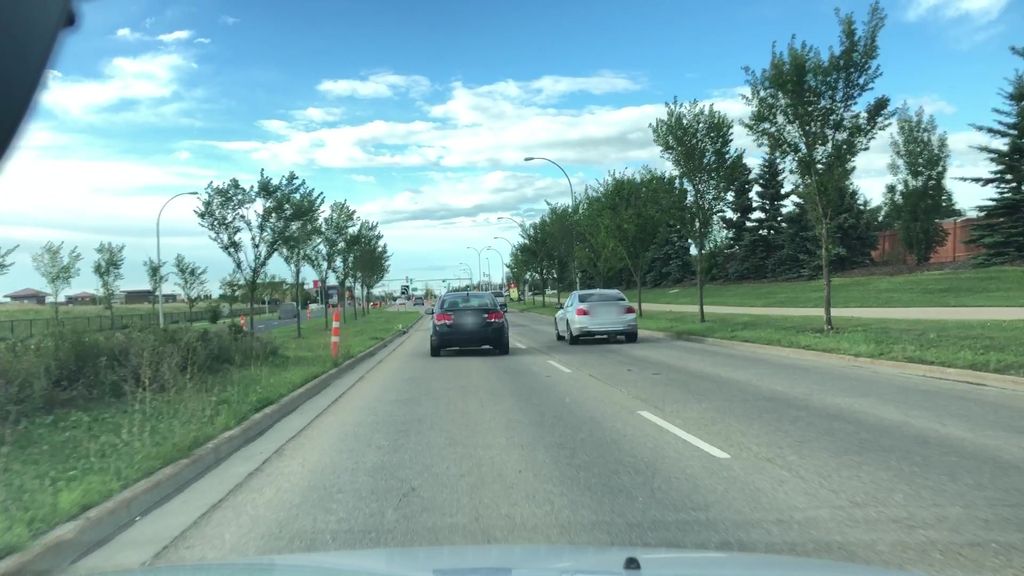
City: edmonton